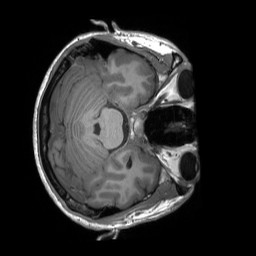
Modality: T1w
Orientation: axial
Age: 25
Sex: male
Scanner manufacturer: siemens
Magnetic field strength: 3 T
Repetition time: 2.3 s
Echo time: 0.00232 s